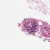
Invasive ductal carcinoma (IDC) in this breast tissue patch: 0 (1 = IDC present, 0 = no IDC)